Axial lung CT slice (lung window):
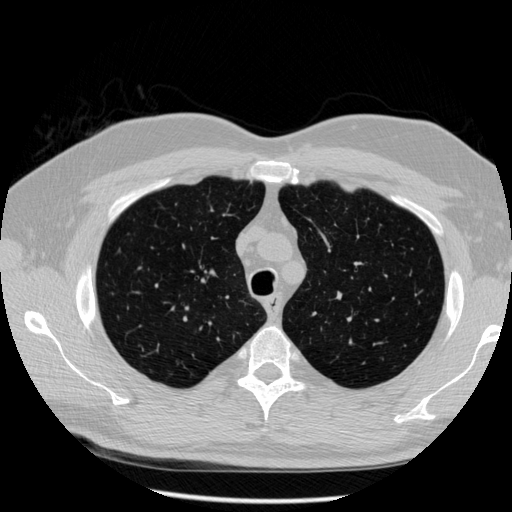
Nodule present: no